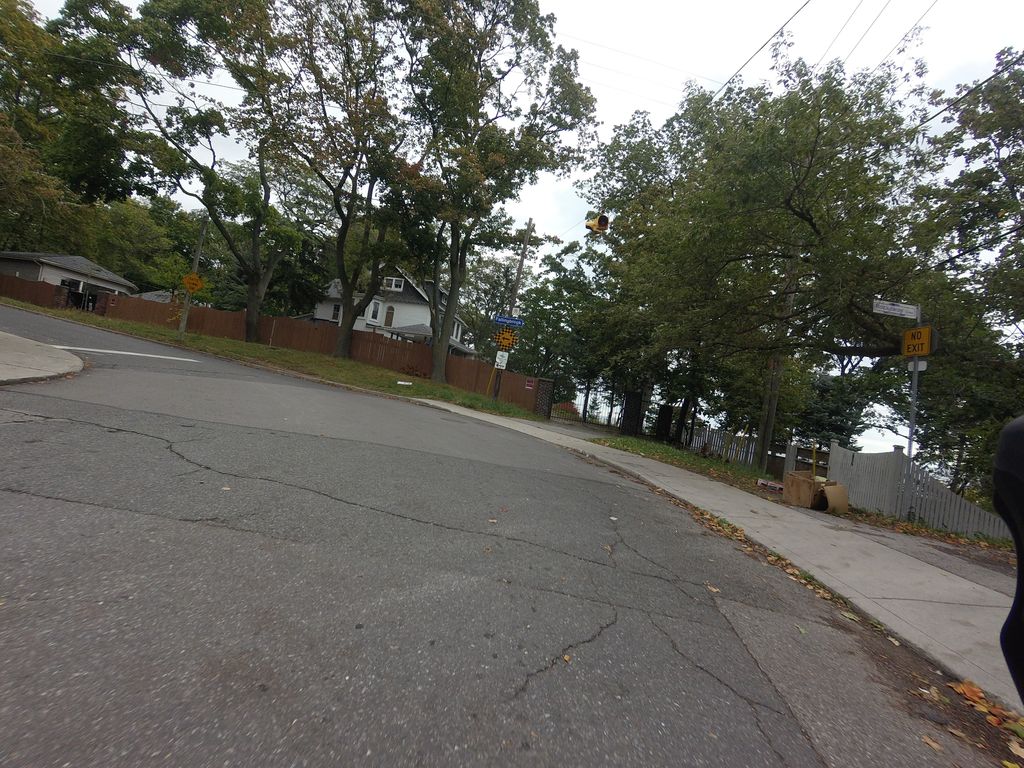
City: toronto